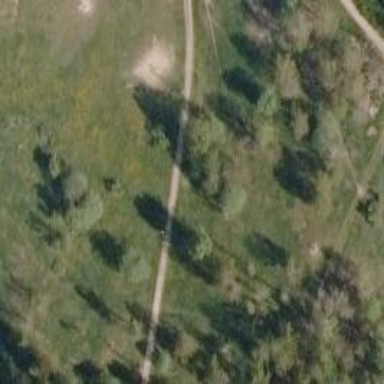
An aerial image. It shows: Hole on disc golf course.